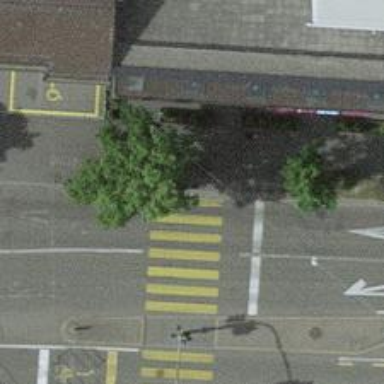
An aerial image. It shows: Kerb serving as barrier.